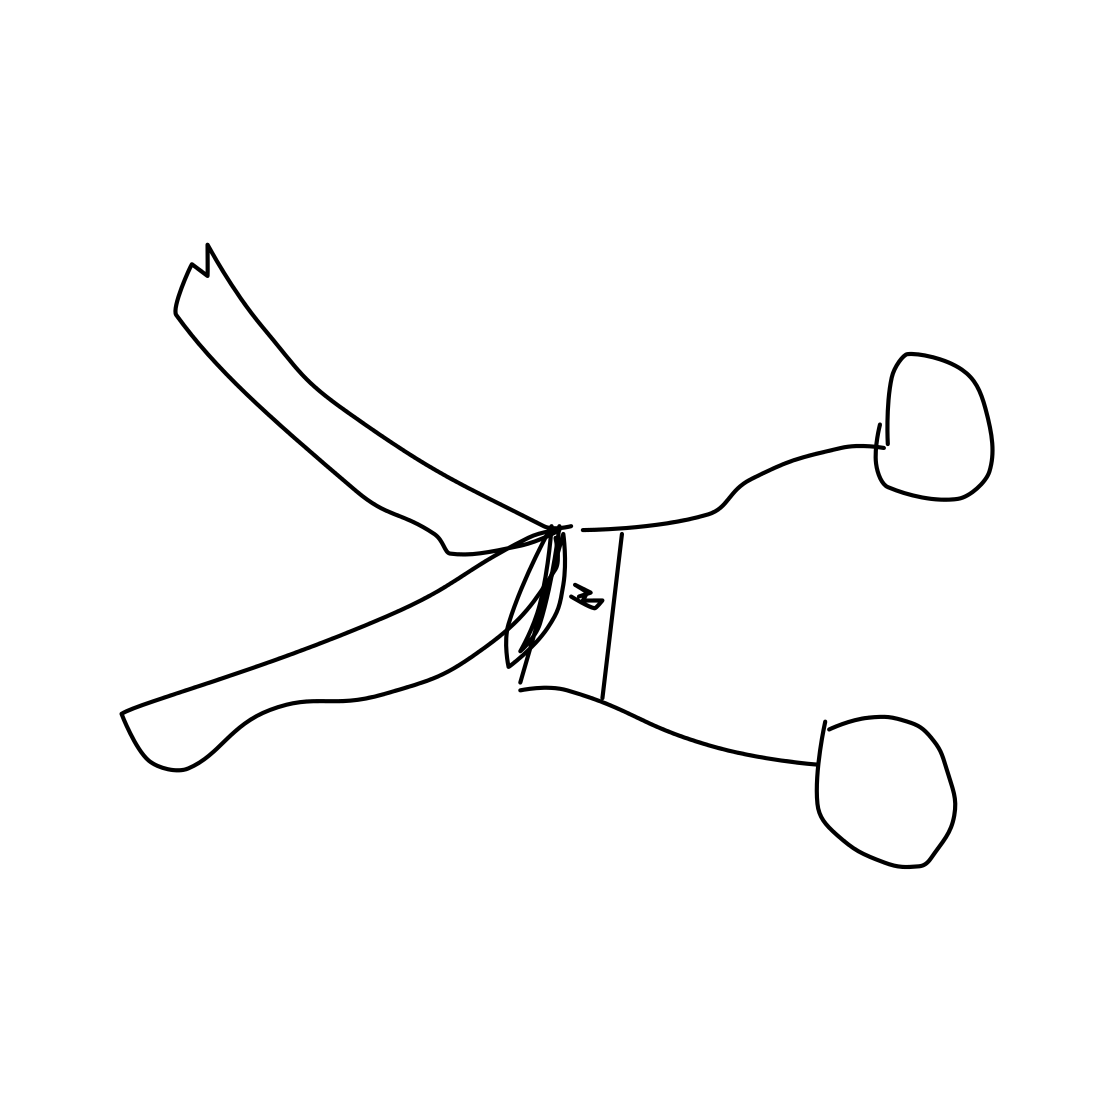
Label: scissors